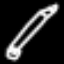
Label: pencil